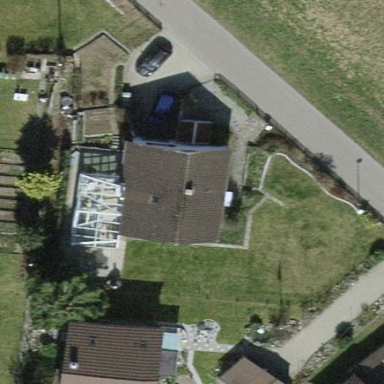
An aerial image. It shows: Detached building.